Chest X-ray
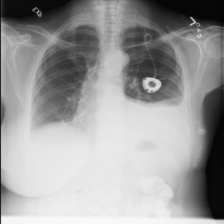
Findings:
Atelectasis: negative
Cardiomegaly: negative
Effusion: positive
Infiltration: negative
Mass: negative
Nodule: negative
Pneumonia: negative
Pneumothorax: negative
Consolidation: negative
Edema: negative
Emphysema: negative
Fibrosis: negative
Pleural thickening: negative
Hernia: negative